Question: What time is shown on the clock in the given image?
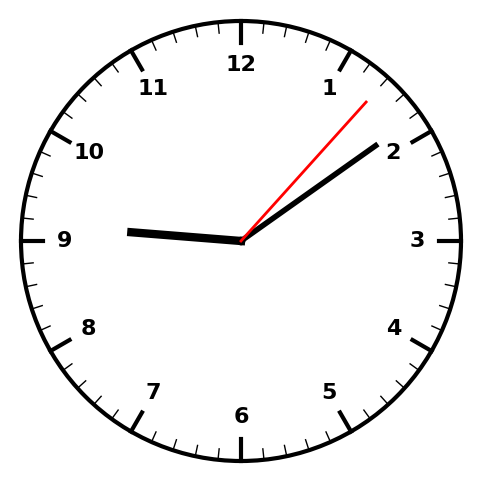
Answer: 09:09:07